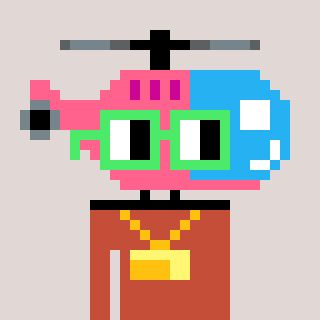
a pixel art character with square light green glasses, a helicopter-shaped head and a rust-colored body on a warm background